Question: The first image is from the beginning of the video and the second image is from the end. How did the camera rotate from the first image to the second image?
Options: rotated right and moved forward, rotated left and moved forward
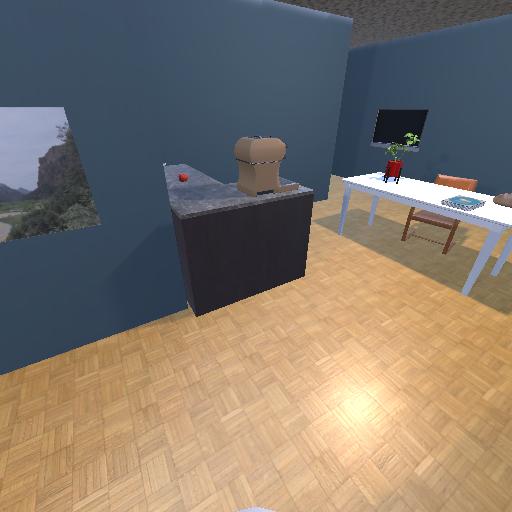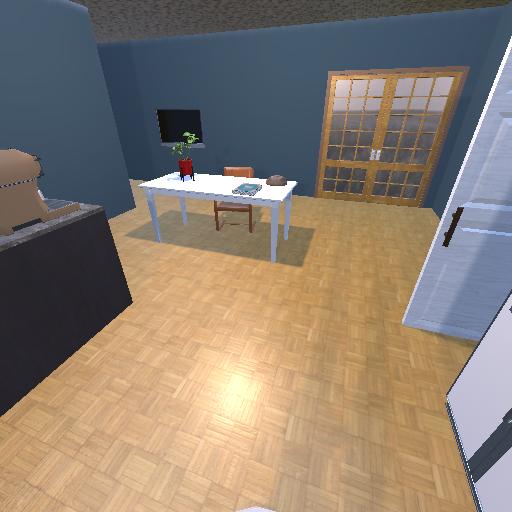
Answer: rotated right and moved forward